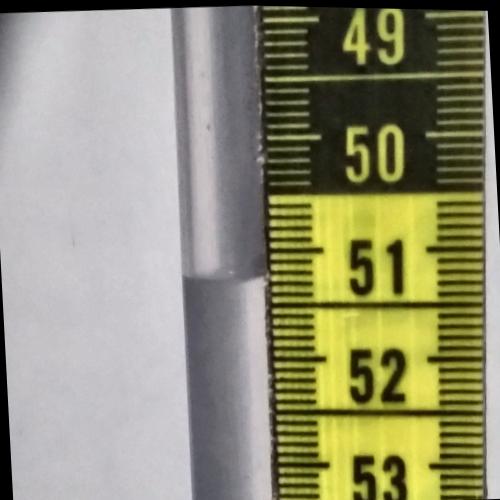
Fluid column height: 51.2 cm